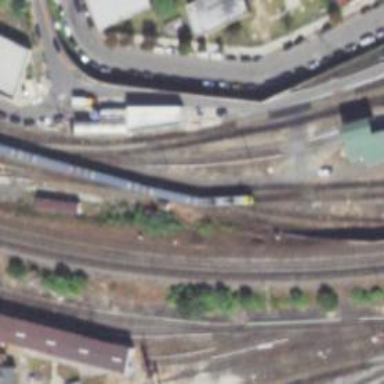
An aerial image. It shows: Railway yard used for servicing trains.